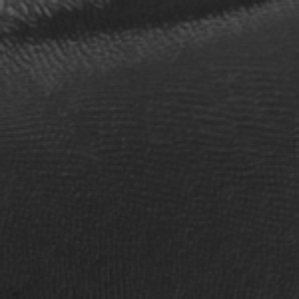
Label: frost